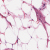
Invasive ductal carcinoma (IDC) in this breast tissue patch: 0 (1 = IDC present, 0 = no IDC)